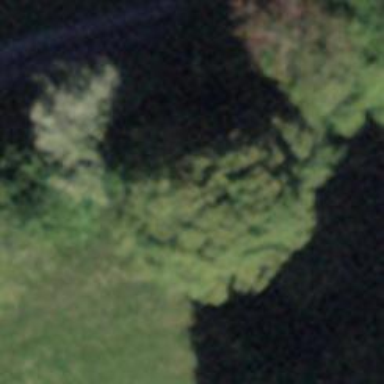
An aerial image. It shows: Row of trees in natural setting.